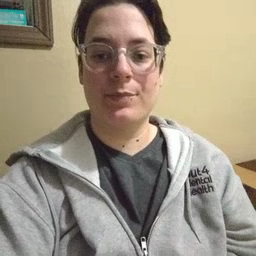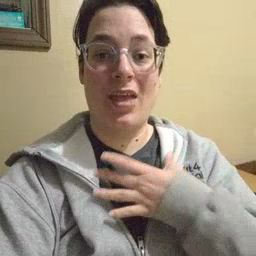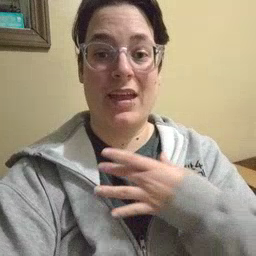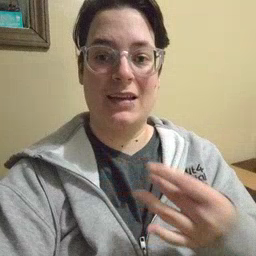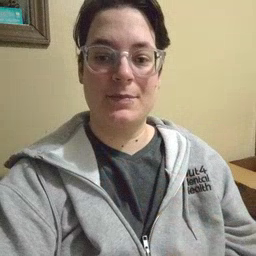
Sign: like